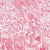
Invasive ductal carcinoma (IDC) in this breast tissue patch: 0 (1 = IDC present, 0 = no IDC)